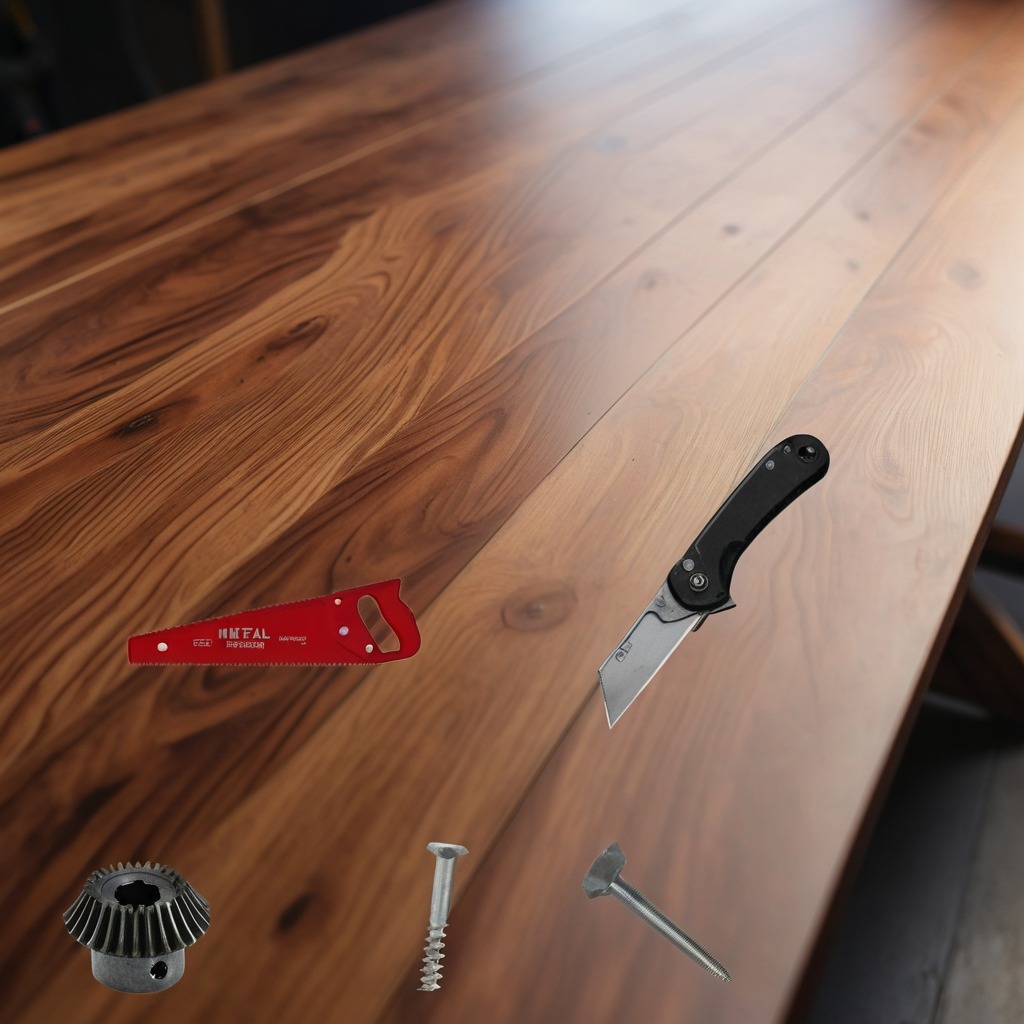
A steel gear with teeth, a utility knife, a metal machine screw, an iron nail, and a handheld metal saw are lying on a wooden table in a carpentry studio.